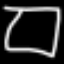
Label: square